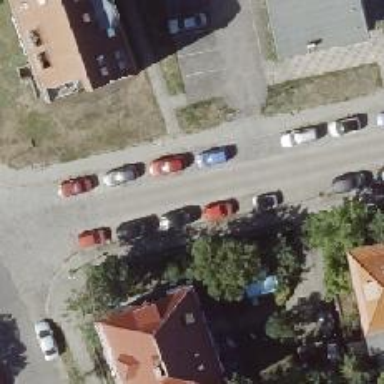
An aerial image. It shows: Residential road with sidewalks on both sides.